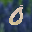
Label: 0